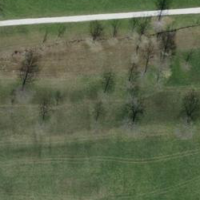
EUNIS habitat code: 41
Species observed at this site:
Cyanistes caeruleus
Fringilla montifringilla
Parus major
Sturnus vulgaris
Erithacus rubecula
Corvus cornix
Garrulus glandarius
Fringilla coelebs
Passer domesticus
Motacilla alba